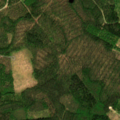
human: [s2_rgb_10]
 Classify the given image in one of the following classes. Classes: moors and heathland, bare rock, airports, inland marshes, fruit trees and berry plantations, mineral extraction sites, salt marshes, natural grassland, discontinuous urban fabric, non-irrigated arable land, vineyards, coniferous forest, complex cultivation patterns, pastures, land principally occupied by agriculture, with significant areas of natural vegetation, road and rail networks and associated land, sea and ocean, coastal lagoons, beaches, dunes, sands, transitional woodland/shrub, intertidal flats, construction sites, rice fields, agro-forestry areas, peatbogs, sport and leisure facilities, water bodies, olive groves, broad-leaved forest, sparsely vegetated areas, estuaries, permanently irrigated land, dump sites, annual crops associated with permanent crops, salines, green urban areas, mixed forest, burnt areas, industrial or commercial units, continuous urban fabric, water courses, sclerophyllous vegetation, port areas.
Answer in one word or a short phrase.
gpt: coniferous forest, mixed forest